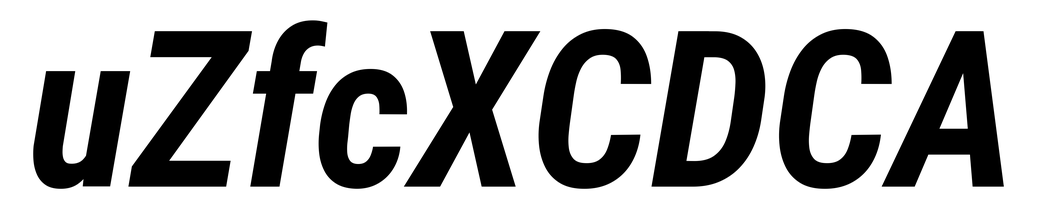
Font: Roboto-Italic_Condensed_Bold_Italic